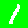
Digit: 1